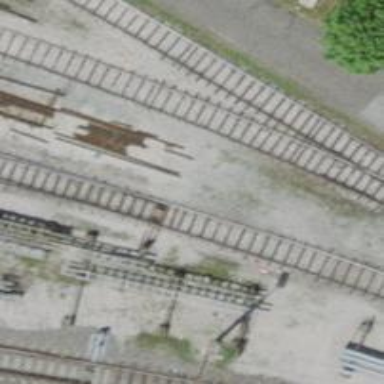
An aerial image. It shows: Railway switch.